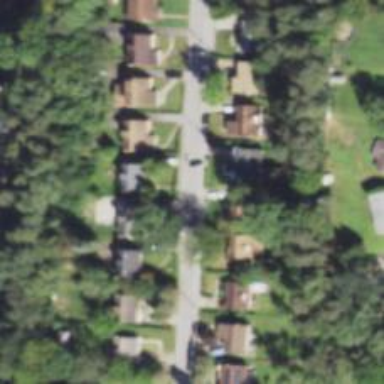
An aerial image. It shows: Smooth asphalt road in residential area.